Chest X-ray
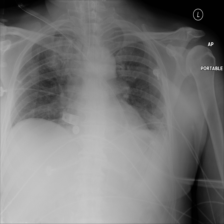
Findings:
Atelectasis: negative
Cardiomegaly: negative
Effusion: negative
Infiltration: negative
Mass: negative
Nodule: negative
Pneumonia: negative
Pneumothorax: negative
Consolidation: negative
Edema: negative
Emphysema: negative
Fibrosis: negative
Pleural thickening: negative
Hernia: negative